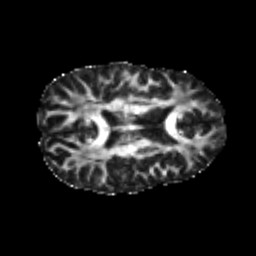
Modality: FA
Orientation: axial
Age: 22
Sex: male
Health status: healthy
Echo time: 0.074 s